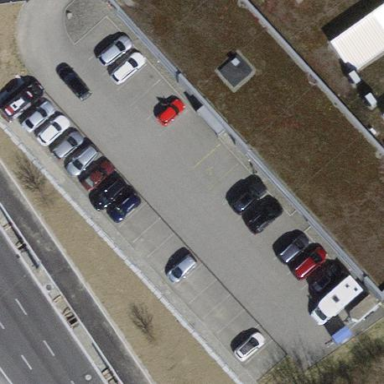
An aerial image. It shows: Parking area with surface.